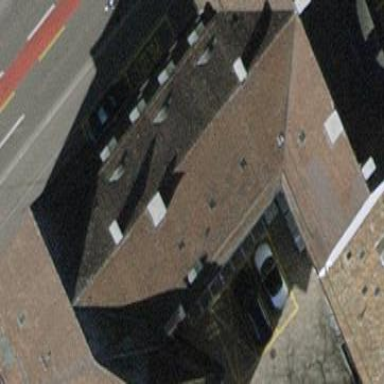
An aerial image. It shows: Public building with gambrel-shaped roof.